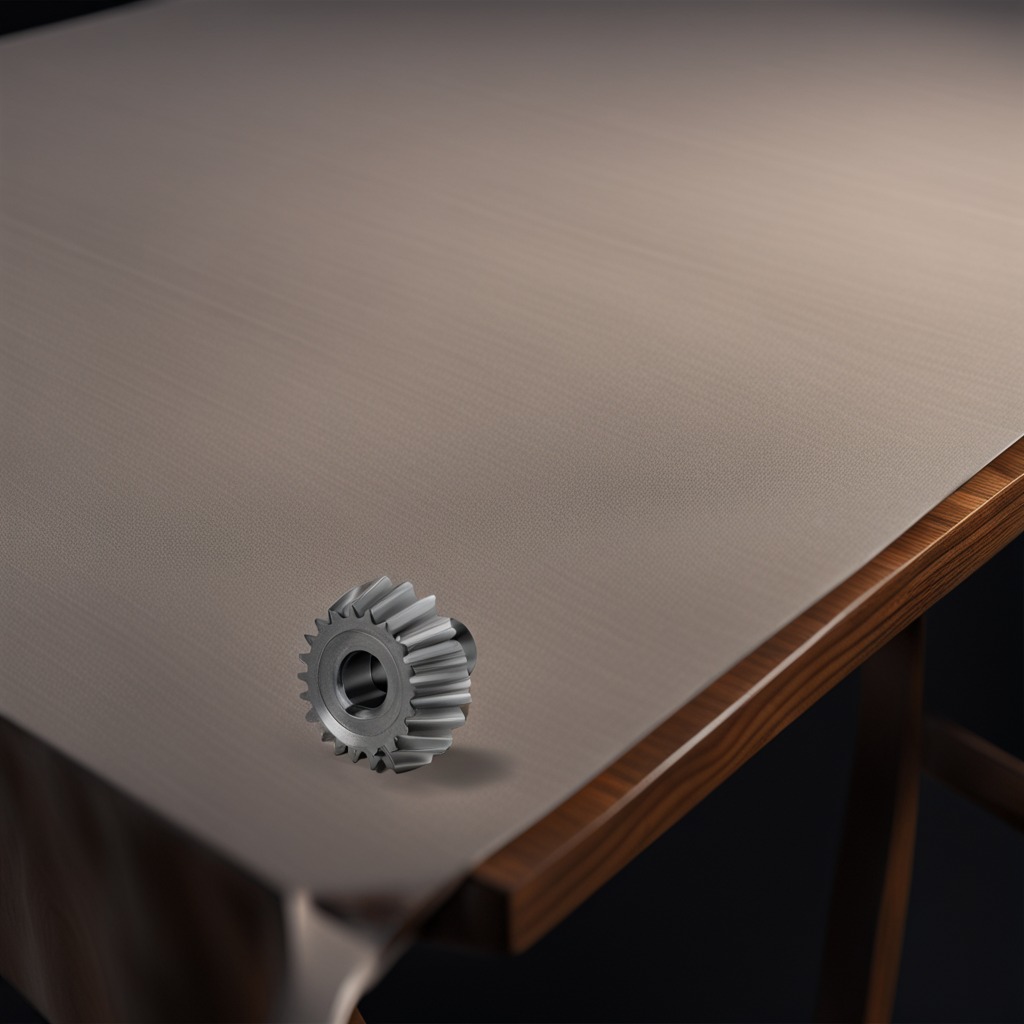
A steel gear with teeth is lying on a wooden table.